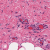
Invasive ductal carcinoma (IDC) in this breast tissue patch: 0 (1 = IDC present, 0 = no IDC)